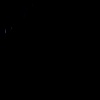
Label: space